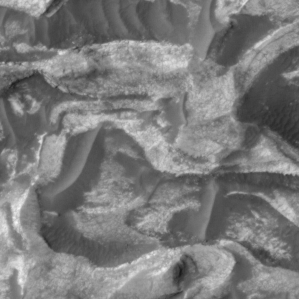
Label: non_frost